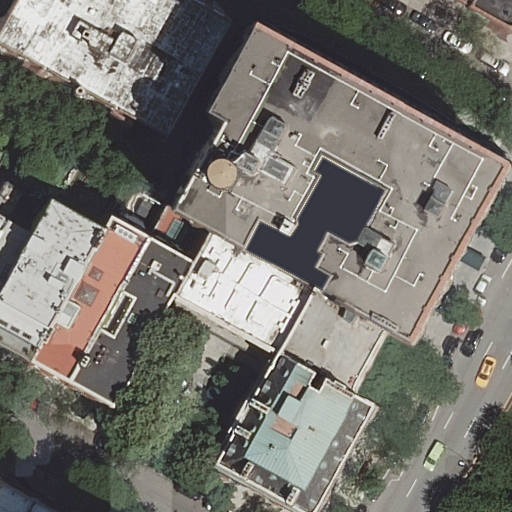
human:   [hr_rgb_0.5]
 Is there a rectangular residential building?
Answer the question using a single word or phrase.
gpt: yes

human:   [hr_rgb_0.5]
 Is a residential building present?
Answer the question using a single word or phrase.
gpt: yes

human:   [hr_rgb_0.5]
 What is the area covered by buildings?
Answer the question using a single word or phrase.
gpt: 5221m2

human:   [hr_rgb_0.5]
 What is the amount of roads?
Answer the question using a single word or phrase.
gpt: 4

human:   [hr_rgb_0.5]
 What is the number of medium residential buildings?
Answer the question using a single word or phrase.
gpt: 3

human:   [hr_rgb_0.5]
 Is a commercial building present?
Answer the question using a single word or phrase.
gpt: no

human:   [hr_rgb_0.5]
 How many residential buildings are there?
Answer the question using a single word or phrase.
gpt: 12

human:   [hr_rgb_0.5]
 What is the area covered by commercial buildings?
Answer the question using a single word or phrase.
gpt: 0m2

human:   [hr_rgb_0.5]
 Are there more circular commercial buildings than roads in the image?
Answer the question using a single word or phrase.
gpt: no

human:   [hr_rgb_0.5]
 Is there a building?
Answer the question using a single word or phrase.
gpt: yes

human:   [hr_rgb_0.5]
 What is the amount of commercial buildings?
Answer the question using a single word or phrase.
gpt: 0

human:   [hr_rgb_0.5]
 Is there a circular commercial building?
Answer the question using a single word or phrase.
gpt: no

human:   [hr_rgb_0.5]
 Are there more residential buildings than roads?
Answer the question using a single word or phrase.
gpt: yes

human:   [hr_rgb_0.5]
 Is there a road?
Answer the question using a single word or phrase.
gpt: yes

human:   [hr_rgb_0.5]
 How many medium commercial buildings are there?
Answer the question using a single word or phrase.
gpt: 0

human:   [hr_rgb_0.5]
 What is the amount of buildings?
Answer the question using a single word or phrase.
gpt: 13

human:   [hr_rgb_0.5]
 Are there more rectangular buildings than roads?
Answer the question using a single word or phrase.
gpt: yes

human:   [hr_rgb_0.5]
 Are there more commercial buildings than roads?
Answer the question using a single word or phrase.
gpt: no

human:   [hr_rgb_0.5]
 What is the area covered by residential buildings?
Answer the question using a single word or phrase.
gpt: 5186m2

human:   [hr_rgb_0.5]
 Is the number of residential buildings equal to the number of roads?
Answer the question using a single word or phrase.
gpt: no

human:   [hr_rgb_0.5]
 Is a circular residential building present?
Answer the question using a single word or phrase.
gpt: no

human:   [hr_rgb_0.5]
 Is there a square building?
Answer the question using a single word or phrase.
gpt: no

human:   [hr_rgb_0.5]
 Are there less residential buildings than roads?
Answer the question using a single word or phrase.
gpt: no

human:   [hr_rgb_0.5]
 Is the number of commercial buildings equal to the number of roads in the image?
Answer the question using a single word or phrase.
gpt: no

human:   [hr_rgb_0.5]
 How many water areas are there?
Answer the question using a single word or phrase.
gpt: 0

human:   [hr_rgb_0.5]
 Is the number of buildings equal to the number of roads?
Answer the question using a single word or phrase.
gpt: no

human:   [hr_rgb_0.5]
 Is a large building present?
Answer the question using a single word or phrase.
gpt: yes

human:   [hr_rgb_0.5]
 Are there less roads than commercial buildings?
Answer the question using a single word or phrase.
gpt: no

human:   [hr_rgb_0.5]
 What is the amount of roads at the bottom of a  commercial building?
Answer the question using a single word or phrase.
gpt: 0

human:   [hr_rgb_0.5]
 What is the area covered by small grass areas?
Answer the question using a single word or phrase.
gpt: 0m2

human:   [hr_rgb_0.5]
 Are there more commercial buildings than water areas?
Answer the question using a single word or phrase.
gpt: no

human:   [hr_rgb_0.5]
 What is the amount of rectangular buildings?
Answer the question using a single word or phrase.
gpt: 8

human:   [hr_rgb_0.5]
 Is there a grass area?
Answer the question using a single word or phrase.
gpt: no

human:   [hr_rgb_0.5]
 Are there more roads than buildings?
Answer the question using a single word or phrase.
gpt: no

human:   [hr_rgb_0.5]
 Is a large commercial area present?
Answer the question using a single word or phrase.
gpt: no

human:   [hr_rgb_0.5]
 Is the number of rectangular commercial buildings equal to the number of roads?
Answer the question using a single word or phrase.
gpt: no

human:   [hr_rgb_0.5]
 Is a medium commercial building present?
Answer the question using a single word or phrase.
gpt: no

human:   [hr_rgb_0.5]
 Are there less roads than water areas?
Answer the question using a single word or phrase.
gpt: no

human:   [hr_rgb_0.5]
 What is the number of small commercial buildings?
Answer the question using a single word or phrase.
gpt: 0

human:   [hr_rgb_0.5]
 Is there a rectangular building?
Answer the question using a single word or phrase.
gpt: yes

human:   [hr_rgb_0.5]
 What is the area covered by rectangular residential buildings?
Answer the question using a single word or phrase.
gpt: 1233m2

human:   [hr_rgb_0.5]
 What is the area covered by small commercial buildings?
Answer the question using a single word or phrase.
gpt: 0m2

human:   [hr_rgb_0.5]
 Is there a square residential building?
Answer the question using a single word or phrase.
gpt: no

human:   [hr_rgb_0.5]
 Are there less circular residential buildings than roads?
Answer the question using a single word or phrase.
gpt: yes

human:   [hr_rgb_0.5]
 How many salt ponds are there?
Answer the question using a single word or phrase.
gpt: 0

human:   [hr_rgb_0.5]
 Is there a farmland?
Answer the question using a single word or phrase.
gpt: no

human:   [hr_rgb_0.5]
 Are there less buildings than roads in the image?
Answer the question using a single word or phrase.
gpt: no

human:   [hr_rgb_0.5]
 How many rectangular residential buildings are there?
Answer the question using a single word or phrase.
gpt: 7

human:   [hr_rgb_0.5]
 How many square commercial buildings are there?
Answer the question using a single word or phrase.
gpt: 0

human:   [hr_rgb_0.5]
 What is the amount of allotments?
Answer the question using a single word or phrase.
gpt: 0

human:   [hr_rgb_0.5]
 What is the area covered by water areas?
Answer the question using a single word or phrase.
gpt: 0m2

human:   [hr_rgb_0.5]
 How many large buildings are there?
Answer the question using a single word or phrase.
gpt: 4

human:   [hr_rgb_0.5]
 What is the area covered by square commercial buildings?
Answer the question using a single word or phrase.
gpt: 0m2

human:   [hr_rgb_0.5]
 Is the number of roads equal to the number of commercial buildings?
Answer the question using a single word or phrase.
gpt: no

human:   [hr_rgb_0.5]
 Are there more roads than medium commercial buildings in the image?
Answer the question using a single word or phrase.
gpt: yes

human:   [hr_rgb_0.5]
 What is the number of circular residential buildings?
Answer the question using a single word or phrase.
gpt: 0

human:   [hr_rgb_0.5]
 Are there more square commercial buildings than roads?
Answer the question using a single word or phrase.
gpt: no

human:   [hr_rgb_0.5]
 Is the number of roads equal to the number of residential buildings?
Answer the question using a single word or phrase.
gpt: no

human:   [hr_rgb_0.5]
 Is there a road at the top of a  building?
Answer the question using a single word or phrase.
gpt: yes

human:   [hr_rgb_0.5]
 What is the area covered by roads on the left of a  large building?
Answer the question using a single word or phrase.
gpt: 0m2

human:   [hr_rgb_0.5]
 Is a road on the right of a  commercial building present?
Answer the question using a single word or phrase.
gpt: no

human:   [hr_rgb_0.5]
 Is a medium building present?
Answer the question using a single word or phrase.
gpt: yes

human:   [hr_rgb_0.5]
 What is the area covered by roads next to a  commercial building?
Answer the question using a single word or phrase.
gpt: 0m2

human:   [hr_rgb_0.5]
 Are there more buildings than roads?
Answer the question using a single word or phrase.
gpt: yes